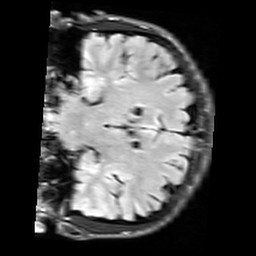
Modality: FLAIR
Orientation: coronal
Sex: male
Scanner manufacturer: siemens
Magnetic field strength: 3 T
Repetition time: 10 s
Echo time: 0.09 s